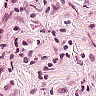
Metastatic tissue present: yes